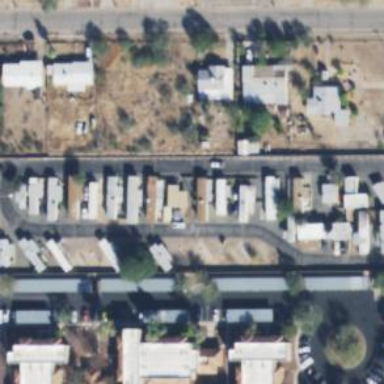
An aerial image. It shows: Residential area known as trailer park.